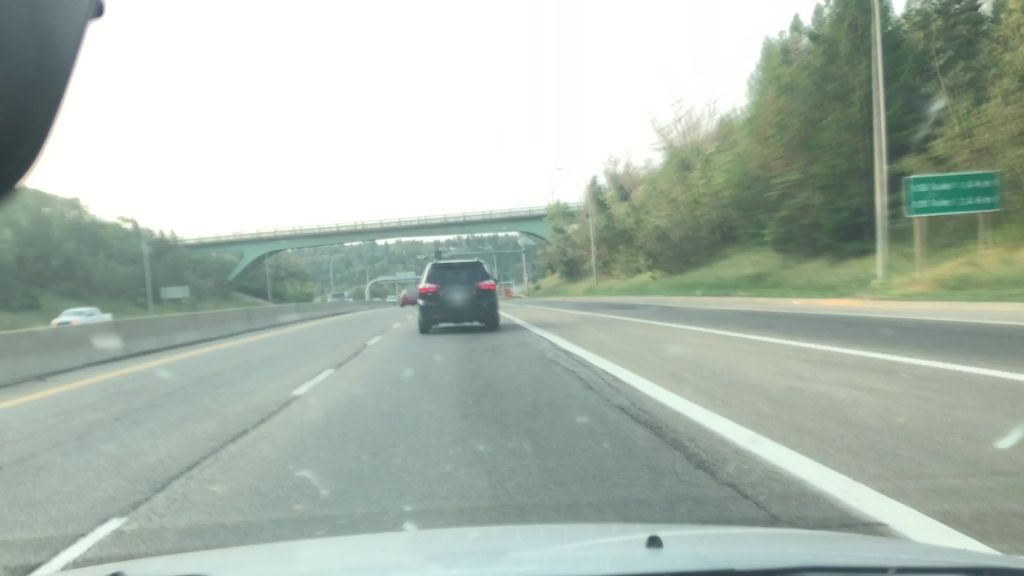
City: edmonton